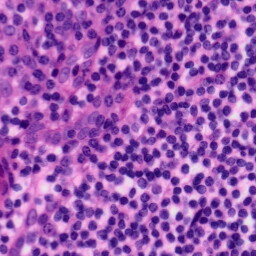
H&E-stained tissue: Tonsil